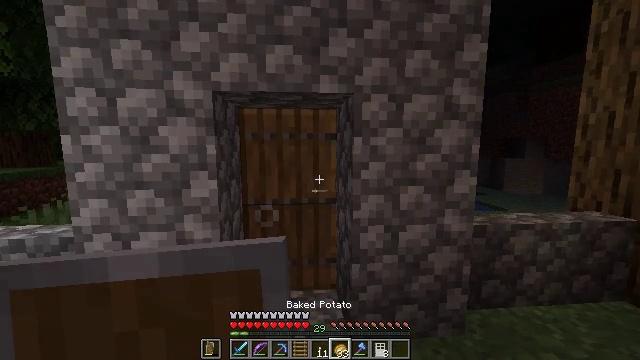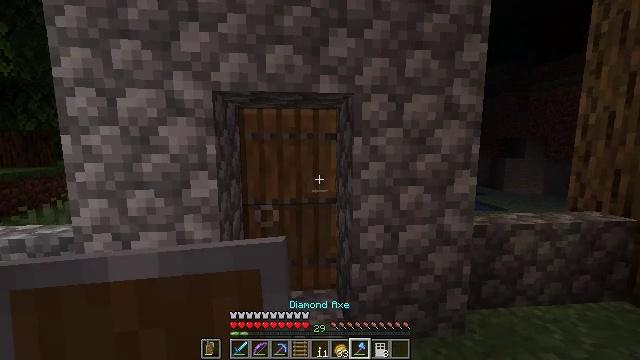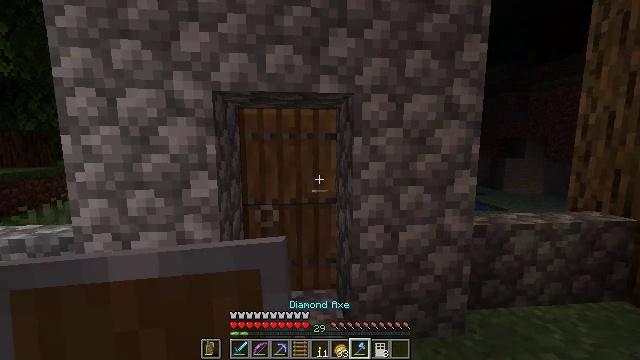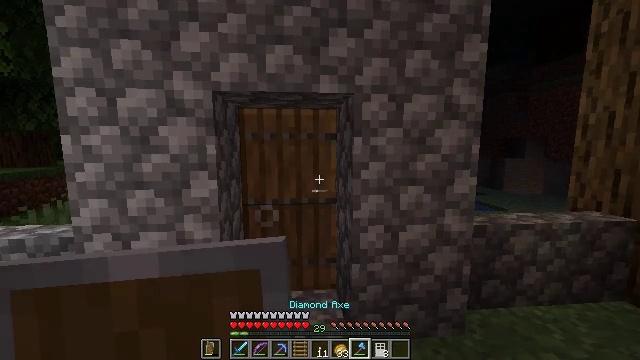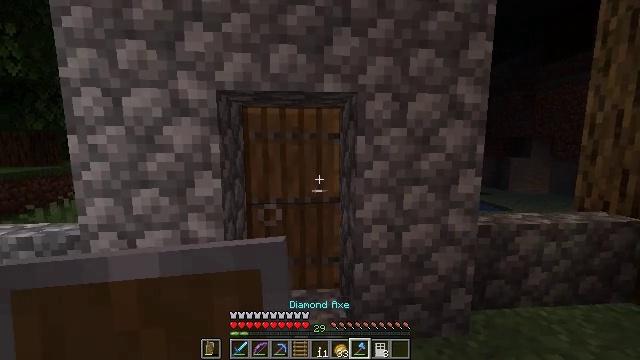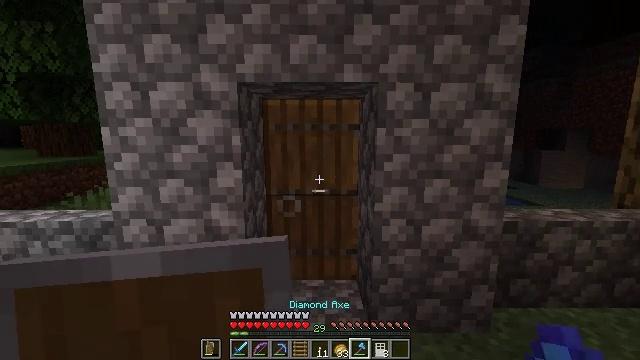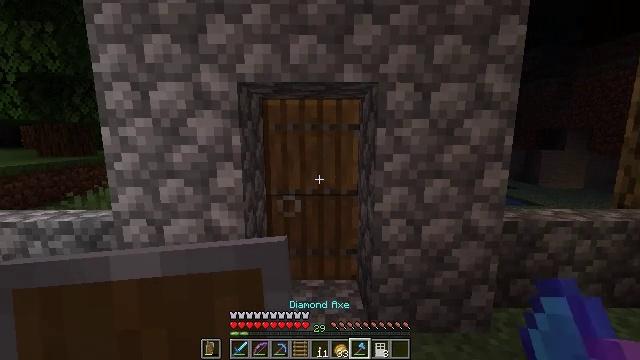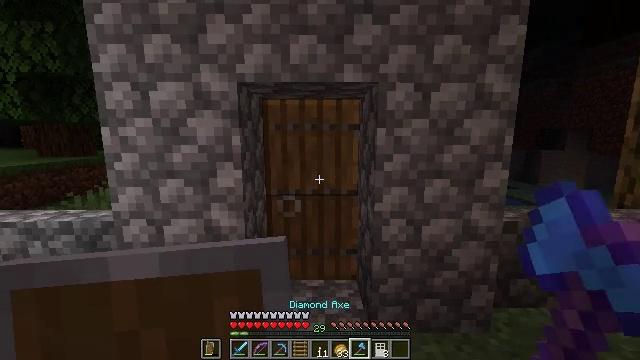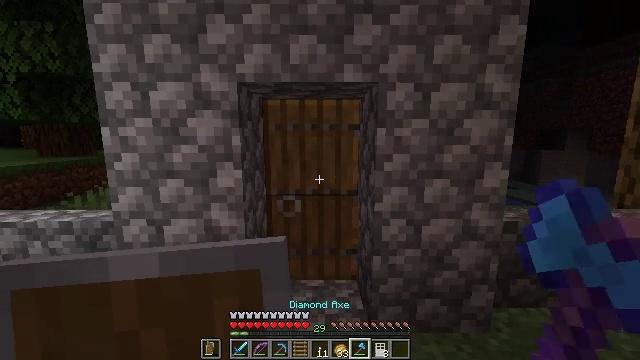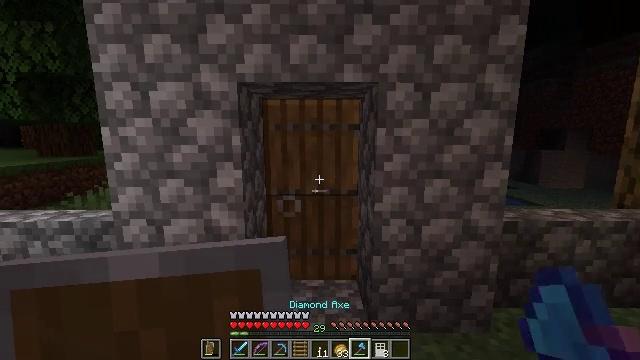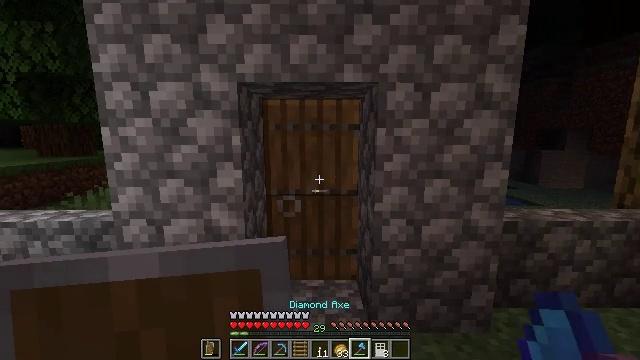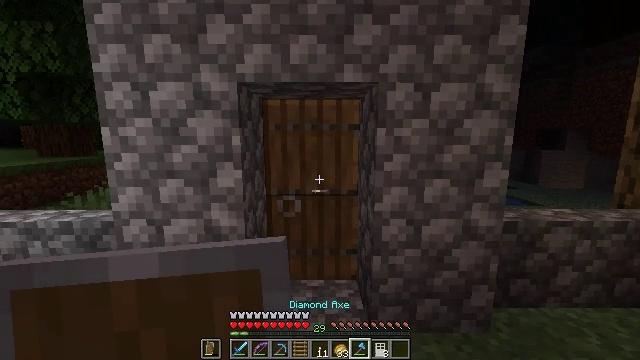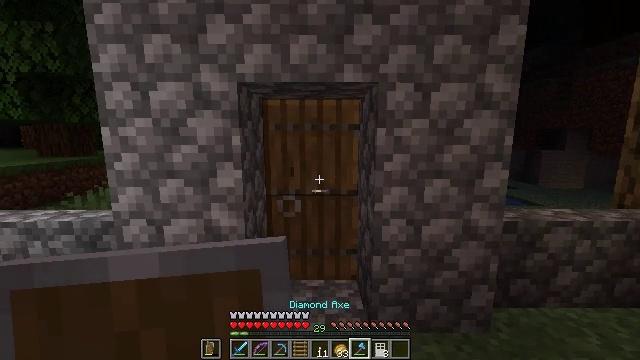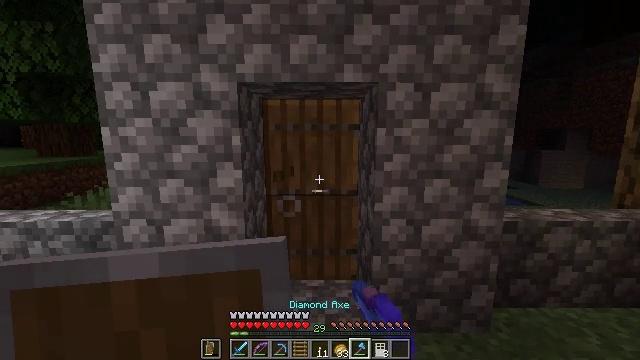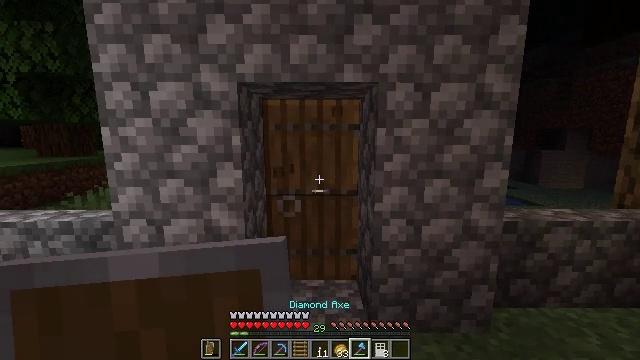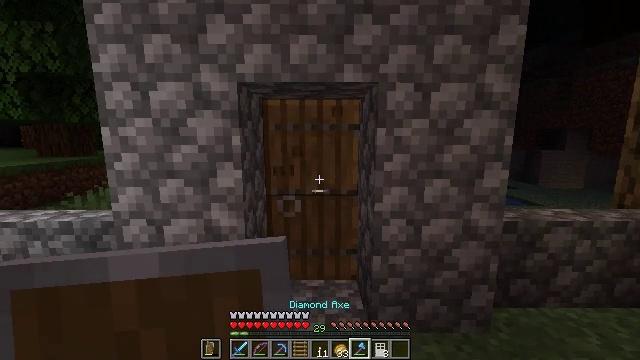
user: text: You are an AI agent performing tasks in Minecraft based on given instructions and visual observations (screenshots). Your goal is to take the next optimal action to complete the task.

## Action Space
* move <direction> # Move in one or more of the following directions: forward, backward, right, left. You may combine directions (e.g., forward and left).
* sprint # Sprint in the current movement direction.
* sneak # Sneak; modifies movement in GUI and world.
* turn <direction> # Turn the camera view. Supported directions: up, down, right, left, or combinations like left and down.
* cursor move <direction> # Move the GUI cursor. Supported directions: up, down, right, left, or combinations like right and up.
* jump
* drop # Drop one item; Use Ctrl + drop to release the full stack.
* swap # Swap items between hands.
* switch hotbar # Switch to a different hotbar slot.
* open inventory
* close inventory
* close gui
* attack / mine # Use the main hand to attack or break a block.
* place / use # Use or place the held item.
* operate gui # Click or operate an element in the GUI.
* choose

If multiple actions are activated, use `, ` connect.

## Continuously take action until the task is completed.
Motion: motion action
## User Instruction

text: Break the spruce door to remove it.
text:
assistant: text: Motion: no_op
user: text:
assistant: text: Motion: no_op
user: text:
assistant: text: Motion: no_op
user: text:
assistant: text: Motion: no_op
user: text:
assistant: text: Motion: turn left and down
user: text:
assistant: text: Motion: no_op
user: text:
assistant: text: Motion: no_op
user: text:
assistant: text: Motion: no_op
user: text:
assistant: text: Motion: no_op
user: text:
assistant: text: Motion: no_op
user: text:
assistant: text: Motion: no_op
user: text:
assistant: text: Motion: attack / mine
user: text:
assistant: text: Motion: attack / mine
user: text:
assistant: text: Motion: attack / mine
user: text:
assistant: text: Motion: attack / mine
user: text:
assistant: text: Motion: attack / mine
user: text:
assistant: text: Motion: attack / mine
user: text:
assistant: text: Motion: attack / mine
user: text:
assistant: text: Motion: turn down, attack / mine
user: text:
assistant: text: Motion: attack / mine
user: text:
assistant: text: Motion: attack / mine
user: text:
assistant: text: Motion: attack / mine
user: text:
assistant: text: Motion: attack / mine
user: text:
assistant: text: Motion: attack / mine
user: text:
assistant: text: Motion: attack / mine
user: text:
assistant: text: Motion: attack / mine